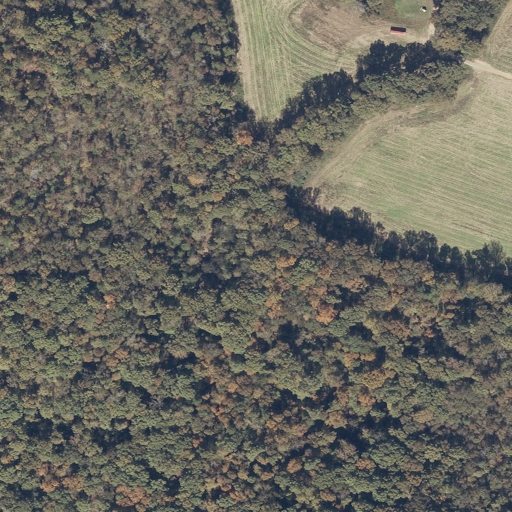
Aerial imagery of valley in Alabama named Griffin Gulf containing deciduous forest, cultivated crops, pasture, and shrub